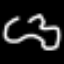
Label: squiggle